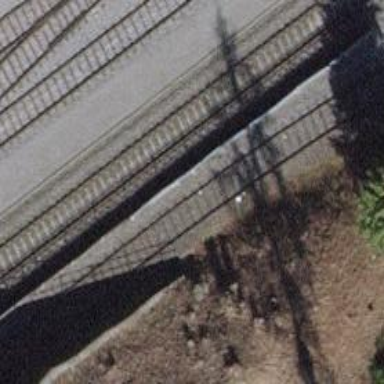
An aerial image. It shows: Railway spur service.